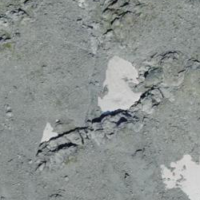
EUNIS habitat code: 48
Species observed at this site:
Ranunculus glacialis